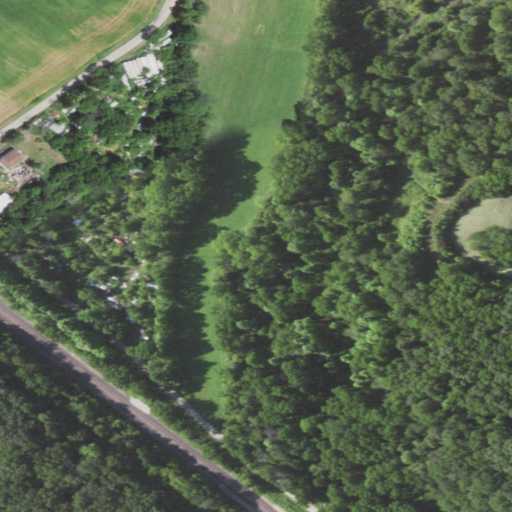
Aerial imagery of valley in Illinois named Beaty Hollow containing deciduous forest, mixed forest, cultivated crops, low intensity development, open development, and medium intensity development